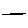
Label: line